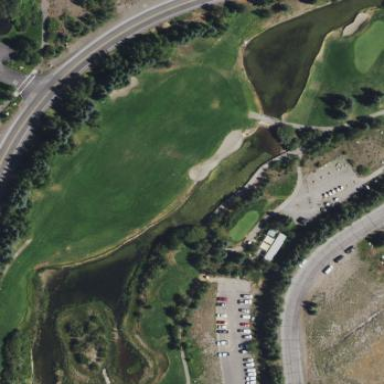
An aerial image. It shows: Grassy area designated as golf fairway.